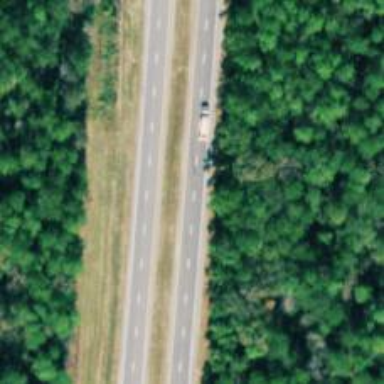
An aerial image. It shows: Trunk highway.